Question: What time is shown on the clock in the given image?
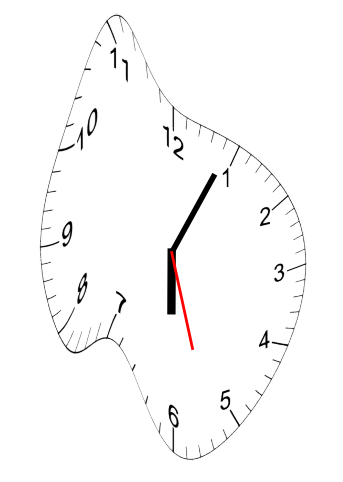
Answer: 06:04:27